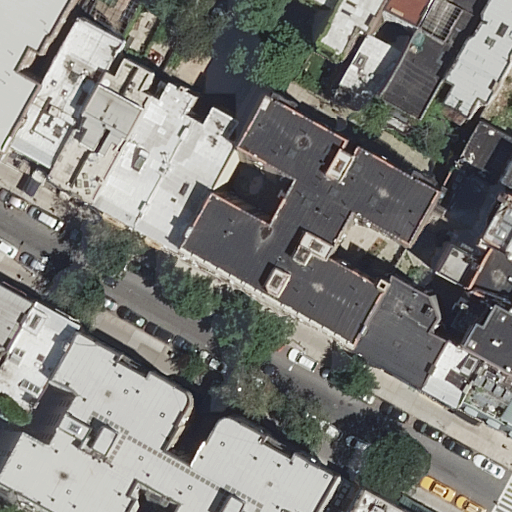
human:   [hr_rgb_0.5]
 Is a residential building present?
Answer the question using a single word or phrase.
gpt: yes

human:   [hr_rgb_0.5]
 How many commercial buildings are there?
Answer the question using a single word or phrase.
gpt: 0

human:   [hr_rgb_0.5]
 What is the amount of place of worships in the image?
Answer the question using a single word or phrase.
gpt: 1

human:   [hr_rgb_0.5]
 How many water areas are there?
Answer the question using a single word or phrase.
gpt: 0

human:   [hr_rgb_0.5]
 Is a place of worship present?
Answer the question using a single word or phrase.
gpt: yes

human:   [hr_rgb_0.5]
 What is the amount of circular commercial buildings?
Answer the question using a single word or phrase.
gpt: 0

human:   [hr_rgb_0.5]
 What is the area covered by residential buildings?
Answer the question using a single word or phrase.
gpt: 4662m2

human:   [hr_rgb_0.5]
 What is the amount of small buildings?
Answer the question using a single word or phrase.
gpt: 9

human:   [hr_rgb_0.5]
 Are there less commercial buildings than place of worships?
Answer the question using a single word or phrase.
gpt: yes

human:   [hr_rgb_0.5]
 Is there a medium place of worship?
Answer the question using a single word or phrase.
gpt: no

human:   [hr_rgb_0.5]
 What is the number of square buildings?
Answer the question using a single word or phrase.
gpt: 0

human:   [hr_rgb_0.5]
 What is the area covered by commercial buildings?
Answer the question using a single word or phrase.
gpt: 0m2

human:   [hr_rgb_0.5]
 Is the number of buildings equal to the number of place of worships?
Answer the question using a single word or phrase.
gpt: no

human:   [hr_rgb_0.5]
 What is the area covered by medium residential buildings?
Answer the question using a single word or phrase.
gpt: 3009m2

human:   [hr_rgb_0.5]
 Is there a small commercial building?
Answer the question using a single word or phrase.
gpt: no

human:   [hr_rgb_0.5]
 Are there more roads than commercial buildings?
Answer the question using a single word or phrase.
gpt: yes

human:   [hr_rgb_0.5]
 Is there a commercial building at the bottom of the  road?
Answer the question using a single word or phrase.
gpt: no

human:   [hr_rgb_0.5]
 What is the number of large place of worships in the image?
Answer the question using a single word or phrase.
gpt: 0

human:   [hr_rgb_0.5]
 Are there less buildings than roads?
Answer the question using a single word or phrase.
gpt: no

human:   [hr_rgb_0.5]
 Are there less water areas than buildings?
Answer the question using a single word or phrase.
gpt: yes

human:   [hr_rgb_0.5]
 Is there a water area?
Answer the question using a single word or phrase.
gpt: no

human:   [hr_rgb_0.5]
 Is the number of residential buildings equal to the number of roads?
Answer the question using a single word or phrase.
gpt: no

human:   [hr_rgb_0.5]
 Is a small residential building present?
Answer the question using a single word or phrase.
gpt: yes

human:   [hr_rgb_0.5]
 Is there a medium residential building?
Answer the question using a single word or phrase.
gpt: yes

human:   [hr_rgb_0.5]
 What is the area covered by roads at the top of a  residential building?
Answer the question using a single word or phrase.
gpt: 0m2

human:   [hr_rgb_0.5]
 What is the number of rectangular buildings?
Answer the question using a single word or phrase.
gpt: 13

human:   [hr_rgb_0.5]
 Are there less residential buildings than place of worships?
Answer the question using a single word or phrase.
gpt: no

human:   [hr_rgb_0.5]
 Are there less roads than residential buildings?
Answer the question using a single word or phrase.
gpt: yes

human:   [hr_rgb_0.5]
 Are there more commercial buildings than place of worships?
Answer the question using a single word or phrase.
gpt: no

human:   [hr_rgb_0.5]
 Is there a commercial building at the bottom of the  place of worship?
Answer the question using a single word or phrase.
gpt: no

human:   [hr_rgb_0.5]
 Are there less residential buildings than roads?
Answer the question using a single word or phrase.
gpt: no

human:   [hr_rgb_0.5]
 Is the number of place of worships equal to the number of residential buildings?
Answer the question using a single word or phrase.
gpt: no

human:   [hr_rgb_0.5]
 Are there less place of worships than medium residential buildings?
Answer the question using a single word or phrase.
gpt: yes

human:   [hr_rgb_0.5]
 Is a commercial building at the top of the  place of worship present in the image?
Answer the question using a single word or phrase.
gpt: no

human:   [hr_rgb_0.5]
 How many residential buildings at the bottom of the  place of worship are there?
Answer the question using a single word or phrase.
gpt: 16

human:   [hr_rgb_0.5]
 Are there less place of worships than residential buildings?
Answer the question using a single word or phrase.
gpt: yes

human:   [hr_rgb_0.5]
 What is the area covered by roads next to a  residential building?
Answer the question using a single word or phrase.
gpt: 0m2

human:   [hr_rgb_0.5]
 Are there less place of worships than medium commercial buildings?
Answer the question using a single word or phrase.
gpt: no

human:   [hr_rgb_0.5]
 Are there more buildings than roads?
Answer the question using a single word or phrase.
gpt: yes

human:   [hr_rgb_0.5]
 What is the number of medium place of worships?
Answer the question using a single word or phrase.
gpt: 0

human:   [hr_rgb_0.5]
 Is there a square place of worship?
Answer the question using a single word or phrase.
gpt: no

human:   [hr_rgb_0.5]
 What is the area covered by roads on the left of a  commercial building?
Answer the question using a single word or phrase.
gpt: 0m2

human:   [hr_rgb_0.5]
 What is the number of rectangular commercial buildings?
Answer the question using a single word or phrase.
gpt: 0

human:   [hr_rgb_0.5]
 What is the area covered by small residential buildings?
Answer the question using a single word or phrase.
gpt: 488m2

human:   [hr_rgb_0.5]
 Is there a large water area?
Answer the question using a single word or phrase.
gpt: no

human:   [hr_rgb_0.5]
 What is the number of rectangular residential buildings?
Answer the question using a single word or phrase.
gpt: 13

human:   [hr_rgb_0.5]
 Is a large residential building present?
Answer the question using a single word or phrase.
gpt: yes

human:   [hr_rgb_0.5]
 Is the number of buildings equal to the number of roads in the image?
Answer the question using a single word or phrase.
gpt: no

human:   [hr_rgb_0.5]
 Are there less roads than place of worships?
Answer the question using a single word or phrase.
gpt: no

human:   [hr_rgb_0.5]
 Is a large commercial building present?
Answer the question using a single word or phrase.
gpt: no

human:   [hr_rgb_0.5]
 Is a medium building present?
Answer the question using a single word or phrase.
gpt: yes

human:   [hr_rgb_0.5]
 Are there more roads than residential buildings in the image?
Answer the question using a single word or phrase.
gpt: no

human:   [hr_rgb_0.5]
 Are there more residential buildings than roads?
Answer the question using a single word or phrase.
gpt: yes

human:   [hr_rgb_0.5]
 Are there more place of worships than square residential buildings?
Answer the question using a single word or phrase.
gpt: yes

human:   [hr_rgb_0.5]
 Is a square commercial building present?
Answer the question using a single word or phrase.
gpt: no

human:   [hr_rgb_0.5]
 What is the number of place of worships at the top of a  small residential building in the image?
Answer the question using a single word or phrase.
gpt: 1

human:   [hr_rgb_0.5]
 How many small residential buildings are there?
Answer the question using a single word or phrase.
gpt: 9

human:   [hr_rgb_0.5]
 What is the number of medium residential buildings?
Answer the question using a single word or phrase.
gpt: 12

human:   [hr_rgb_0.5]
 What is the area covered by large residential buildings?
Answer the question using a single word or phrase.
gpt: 1164m2

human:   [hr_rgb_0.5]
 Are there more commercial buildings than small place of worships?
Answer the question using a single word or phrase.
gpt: no

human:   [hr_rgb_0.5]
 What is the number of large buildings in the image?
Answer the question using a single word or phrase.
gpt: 1

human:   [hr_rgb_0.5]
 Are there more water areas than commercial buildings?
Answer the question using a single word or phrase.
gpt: no

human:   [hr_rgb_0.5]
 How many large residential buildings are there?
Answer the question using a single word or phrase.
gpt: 1

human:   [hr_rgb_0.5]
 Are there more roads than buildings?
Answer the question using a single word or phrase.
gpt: no